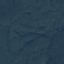
Label: Forest